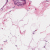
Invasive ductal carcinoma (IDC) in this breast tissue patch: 0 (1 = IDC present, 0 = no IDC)